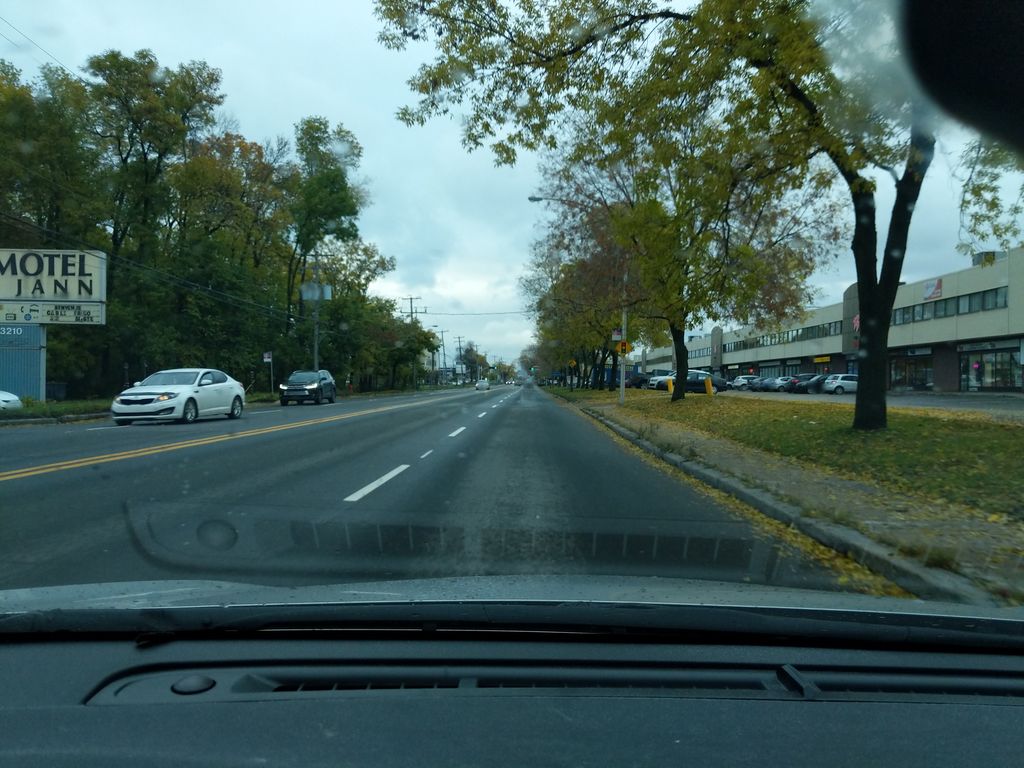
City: quebec_city